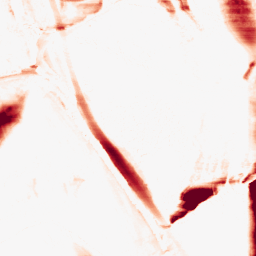
Category: morphological
Decomposition family: morphological_ellipse
Decomposition parameters: operation: opening
width: 5
height: 50
Upsampling method: cubic_mitchell
Upsampling parameters: scale: 4
Upsampling scale: 4